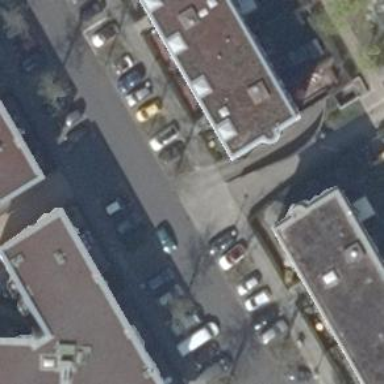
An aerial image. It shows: Residential building with flat roof.